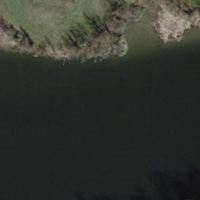
EUNIS habitat code: 15
Species observed at this site:
Melittis melissophyllum